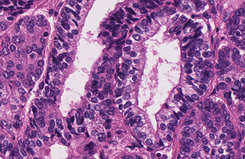
Tumor epithelial tissue: yes
Tumor-associated stroma tissue: no
Normal tissue: no